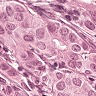
Metastatic tissue present: yes